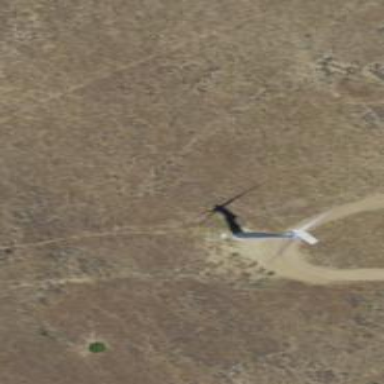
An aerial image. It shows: Wind turbine generating power.